RGB frame:
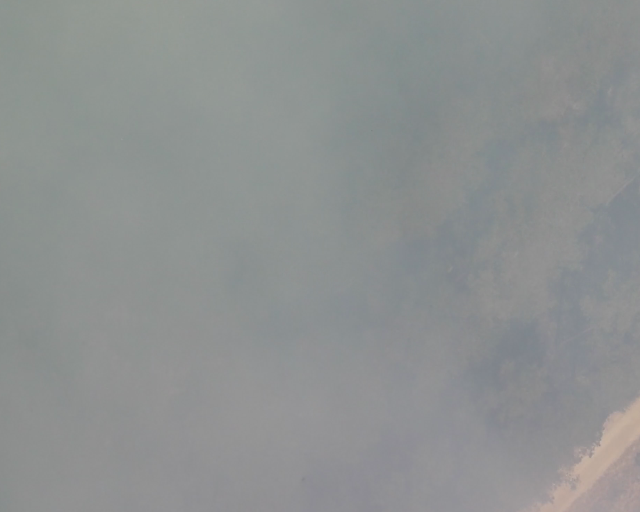
Thermal frame:
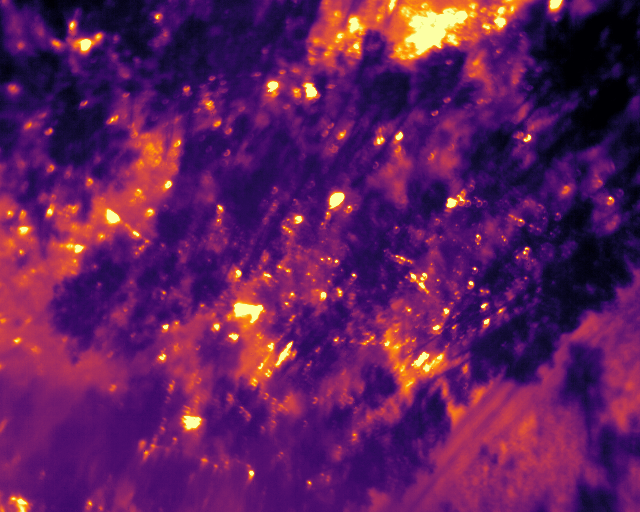
Captured: 2026-02-27 02:41:46
Pixels at or above 80 °C: 701 (fraction of frame: 0.002139)